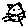
Label: cat